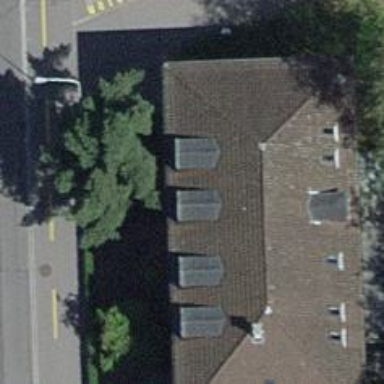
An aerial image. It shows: School building.